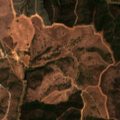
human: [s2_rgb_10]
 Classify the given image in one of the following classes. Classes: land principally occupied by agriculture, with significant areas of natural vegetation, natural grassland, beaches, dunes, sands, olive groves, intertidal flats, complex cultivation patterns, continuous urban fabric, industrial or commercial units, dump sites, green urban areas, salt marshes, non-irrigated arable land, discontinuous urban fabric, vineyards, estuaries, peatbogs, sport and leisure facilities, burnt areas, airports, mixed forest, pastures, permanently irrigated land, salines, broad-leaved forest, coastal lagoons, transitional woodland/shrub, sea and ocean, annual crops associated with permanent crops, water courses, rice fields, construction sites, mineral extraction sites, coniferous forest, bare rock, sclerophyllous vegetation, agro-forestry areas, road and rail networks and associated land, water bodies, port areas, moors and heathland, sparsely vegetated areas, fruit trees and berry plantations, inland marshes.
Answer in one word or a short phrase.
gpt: non-irrigated arable land, broad-leaved forest, transitional woodland/shrub